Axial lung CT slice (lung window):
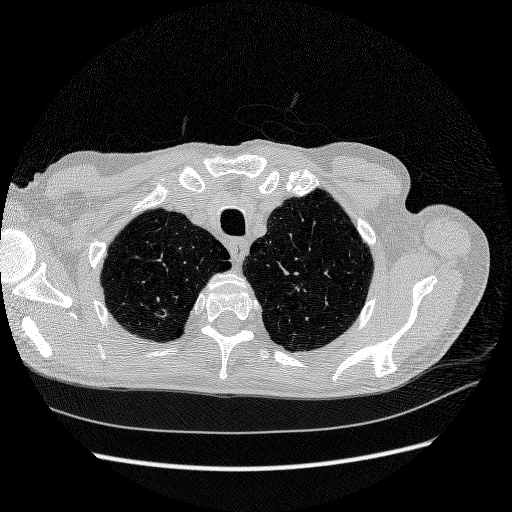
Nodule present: no